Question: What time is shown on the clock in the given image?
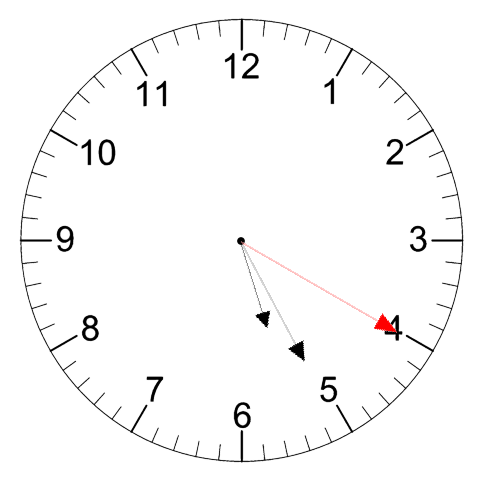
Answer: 05:25:20